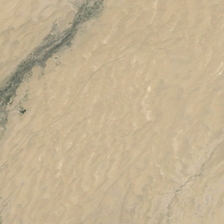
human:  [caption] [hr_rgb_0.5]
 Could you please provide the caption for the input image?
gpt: it is a piece of desert .

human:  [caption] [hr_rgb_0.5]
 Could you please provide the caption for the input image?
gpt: it is a piece of desert .

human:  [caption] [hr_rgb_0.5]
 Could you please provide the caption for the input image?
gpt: it is a piece of desert .

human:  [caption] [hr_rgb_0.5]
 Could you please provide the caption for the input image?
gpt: it is a piece of desert .

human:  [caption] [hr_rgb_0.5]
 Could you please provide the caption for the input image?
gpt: it is a piece of desert .